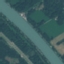
Land use / land cover: River